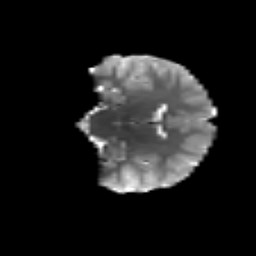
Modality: T2w
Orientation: coronal
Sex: female
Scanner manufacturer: siemens
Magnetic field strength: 3 T
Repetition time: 5 s
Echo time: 0.071 s